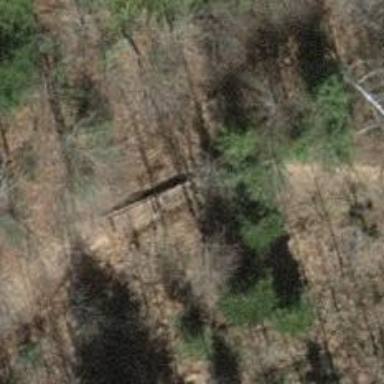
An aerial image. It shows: Dirt path on bridge with grade3 tracktype.